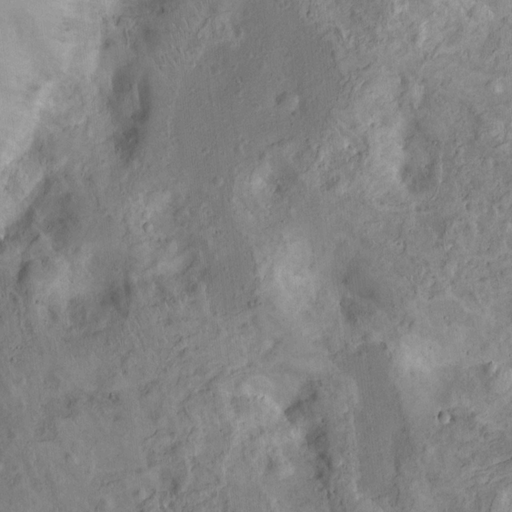
Objects detected: cone, cone, cone